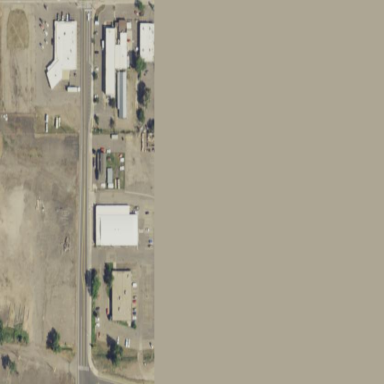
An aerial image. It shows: Commercial area.